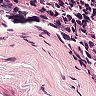
Metastatic tissue present: no